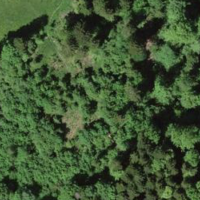
EUNIS habitat code: 44
Species observed at this site:
Angelica sylvestris